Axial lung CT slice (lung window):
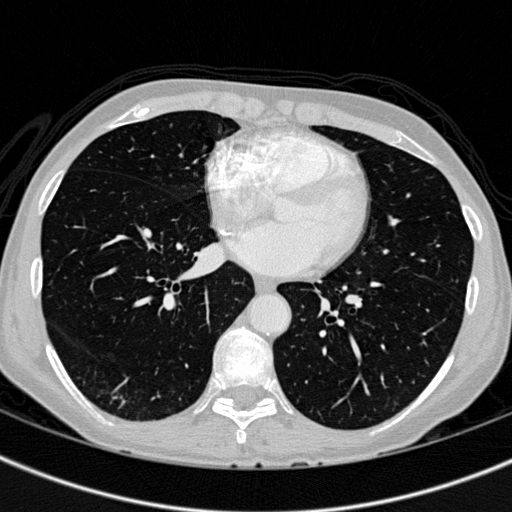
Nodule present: no